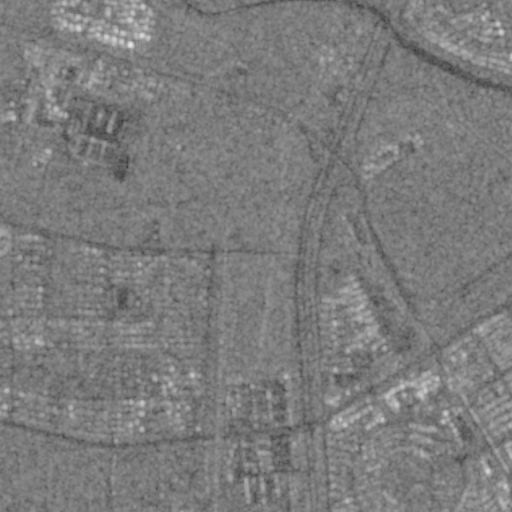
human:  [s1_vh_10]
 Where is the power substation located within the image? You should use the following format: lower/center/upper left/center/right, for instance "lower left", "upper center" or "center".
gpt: The power substation is located in the upper left of the image.
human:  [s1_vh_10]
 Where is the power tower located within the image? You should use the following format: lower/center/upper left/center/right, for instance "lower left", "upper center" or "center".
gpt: The power tower is located in the upper left of the image.
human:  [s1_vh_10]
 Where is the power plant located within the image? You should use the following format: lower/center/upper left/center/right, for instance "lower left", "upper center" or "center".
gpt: There is no power plant in the image.

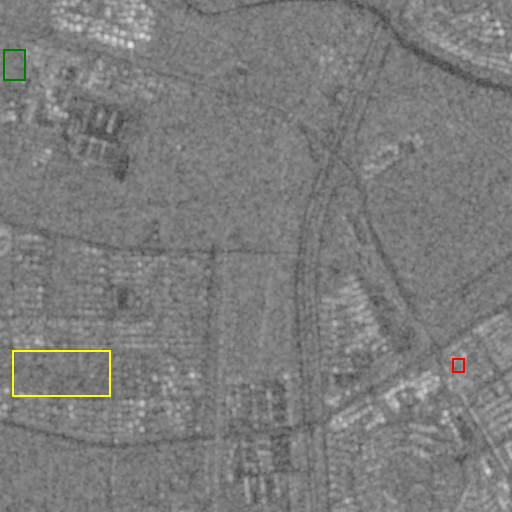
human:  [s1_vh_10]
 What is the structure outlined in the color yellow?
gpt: The structure outlined in yellow is a park.
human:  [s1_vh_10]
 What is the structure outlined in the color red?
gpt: The structure outlined in red is a parking lot.
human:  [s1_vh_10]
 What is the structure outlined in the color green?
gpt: The structure outlined in green is a power substation.
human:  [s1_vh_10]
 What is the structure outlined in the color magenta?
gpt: There is no magenta outline.